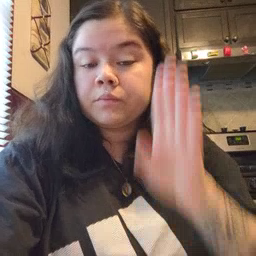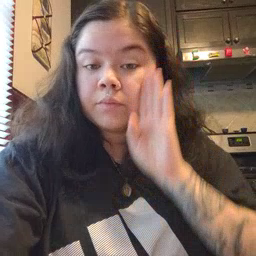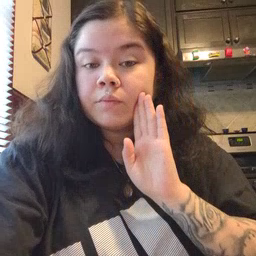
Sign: brown